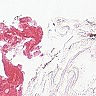
Metastatic tissue present: no